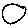
Label: circle